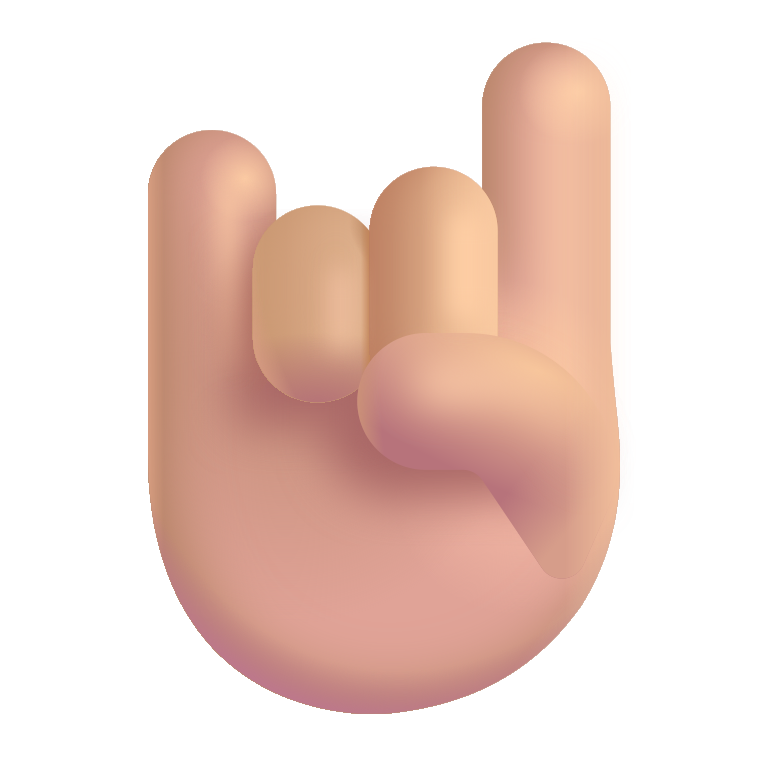
sign of the horns color  light